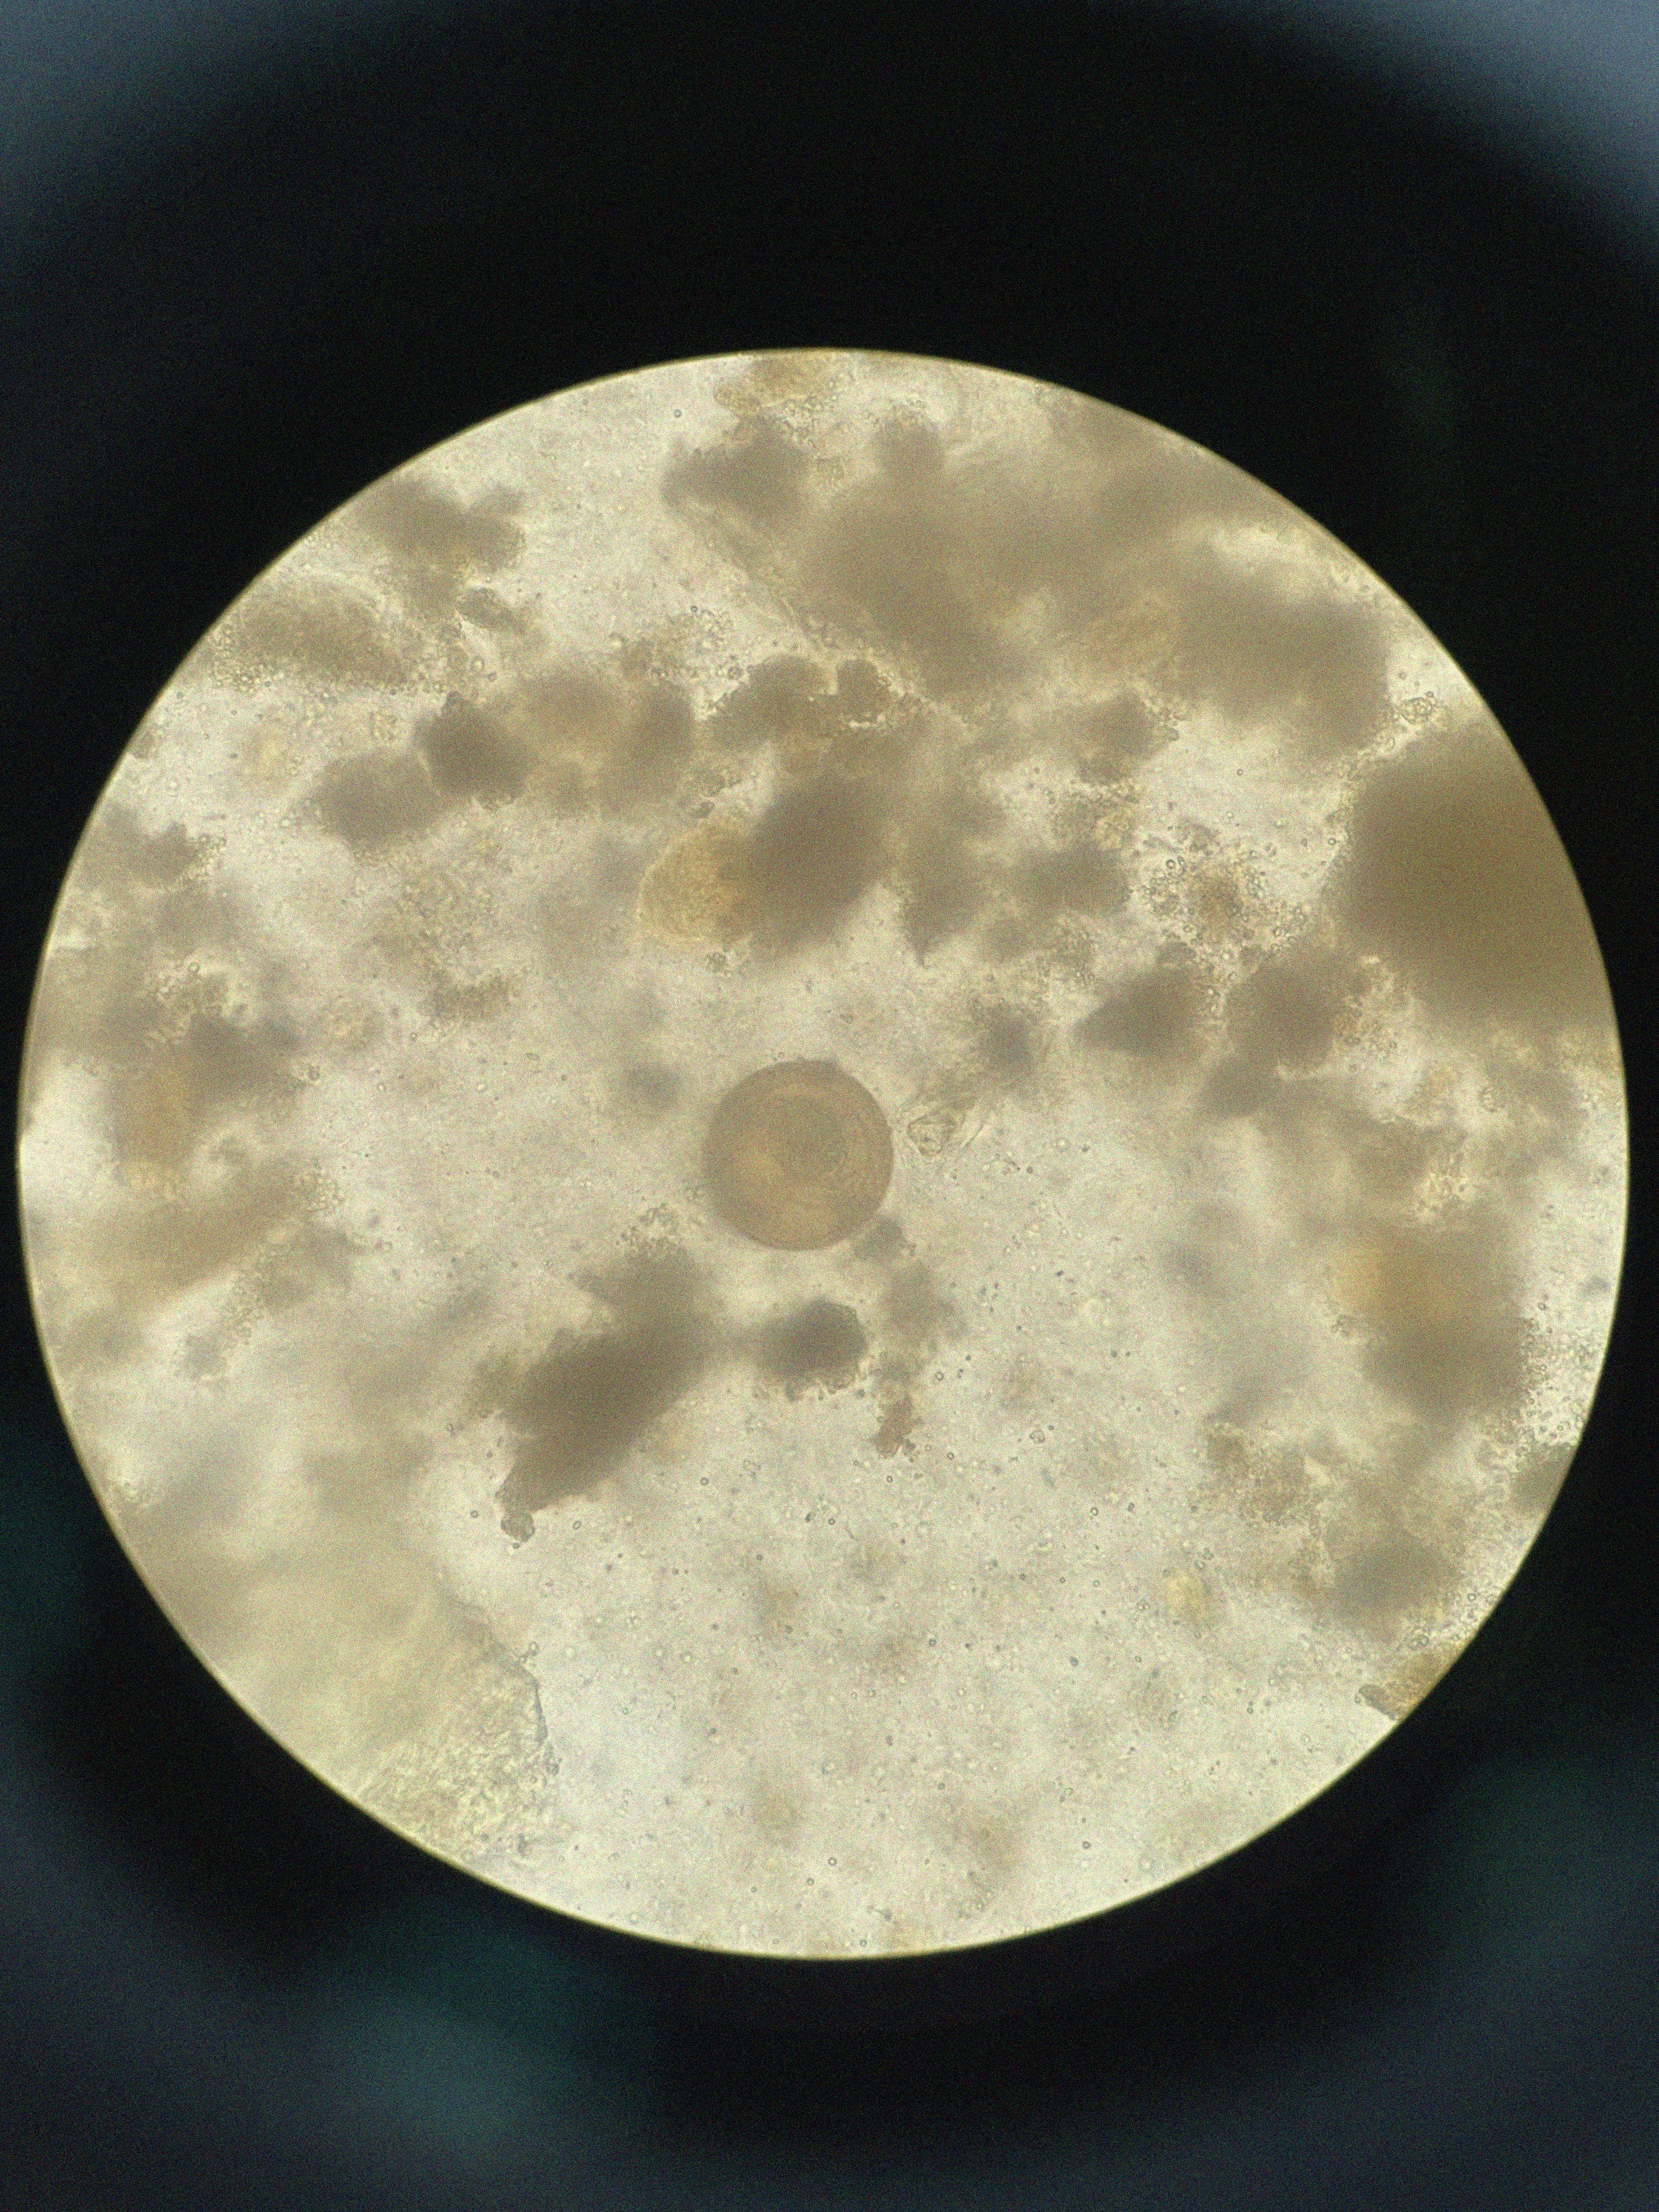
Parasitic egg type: Hymenolepis diminuta